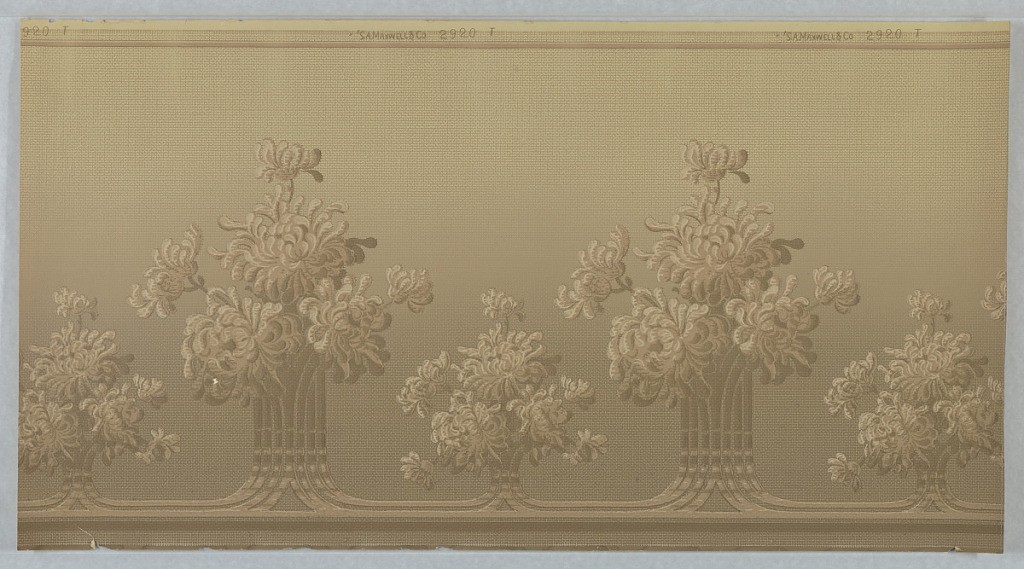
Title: Frieze
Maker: S.A. Maxwell & Co.
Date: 1905–1915
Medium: Machine-printed paper
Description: Floral bouquets in the anthemion design shape, alternating between large and small bouquets.  All bouquets are connected by continuing bands. Whole design on a screened field the colors of which progressively change to their negative colors. Printed in various shades of brown from mud brown to chocolate brown to a light, almost peachy-tan brown.